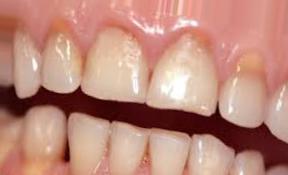
Condition: Tooth Discoloration